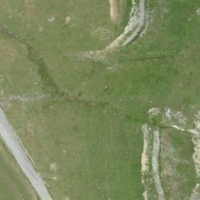
EUNIS habitat code: 26
Species observed at this site:
Viola calcarata